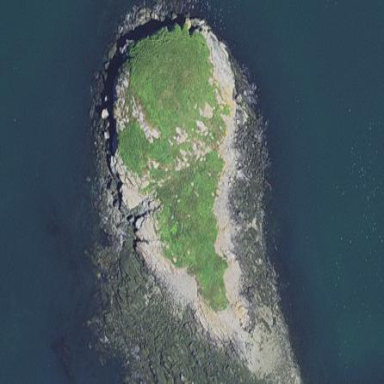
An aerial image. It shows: Island with natural coastline.